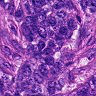
Metastatic tissue present: yes